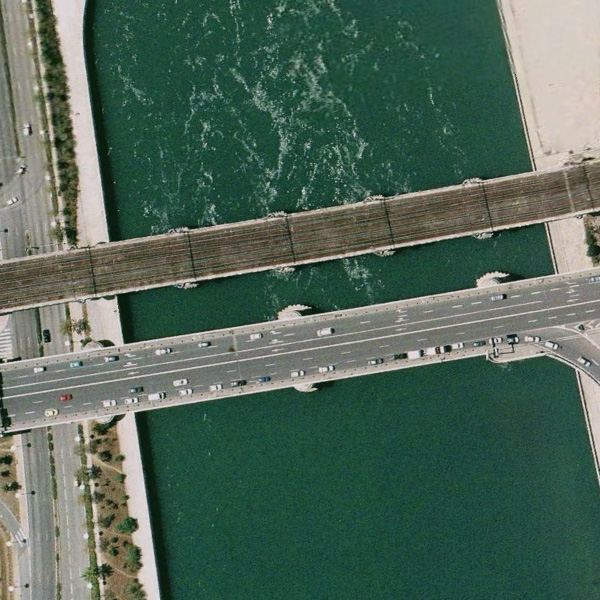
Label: Bridge